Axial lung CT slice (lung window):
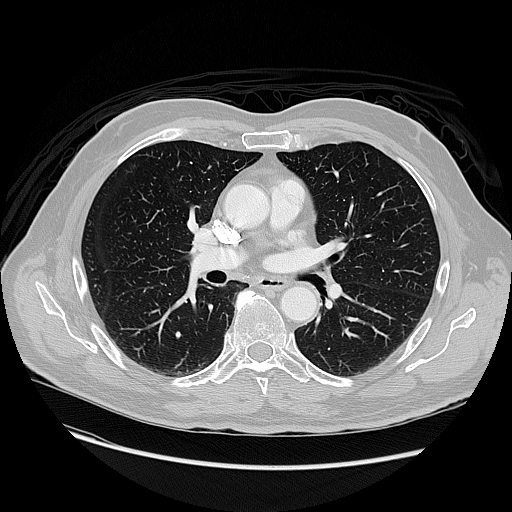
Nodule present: no